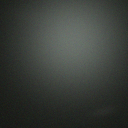
Screen state: off